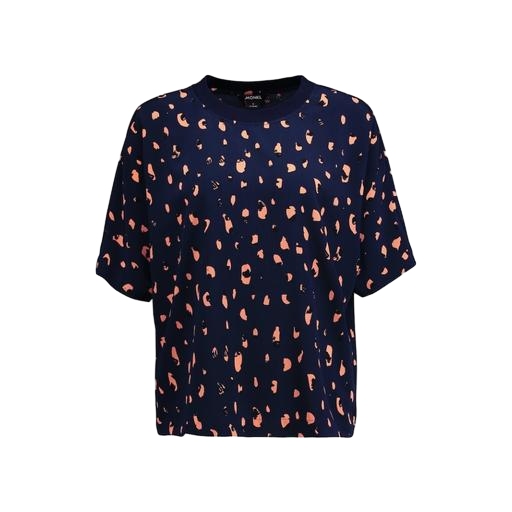
blue animal-print t-shirt only macy, blue printed contrast t-shirt only macy, blue plus size printed t-shirt only macy, white background